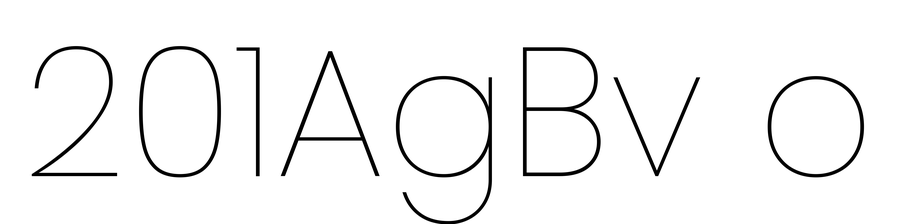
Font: Poppins-Thin